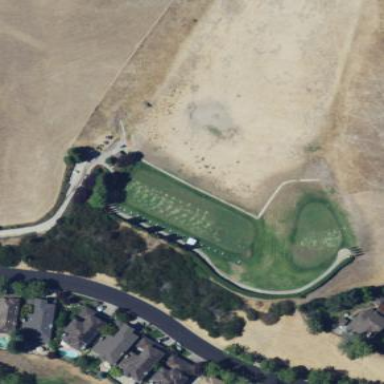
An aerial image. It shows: Driving range for golf on grass.